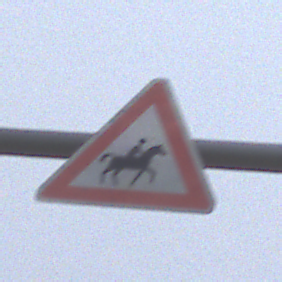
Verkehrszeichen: ReiterLinks
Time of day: MorningAfternoon
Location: Outdoor (RoadRail)
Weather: Overcast
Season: NotSpecified
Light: Natural